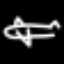
Label: airplane